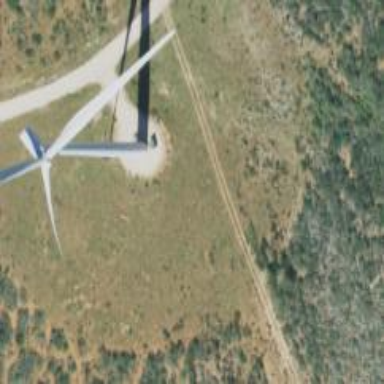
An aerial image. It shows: Wind generator powered by horizontal axis wind turbine.